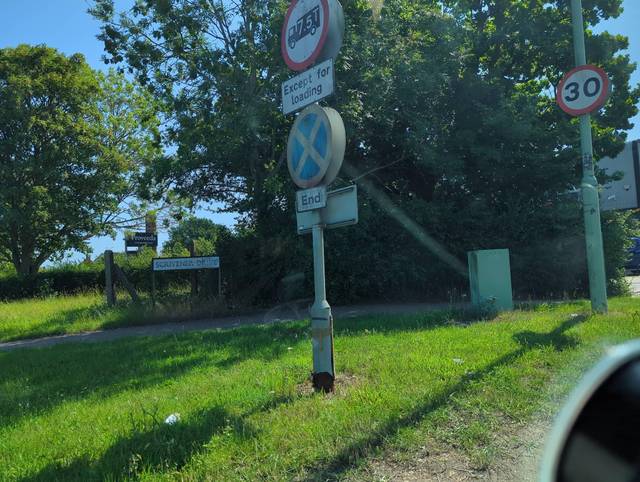
Region: United Kingdom
Coordinates: 52.046, 1.107